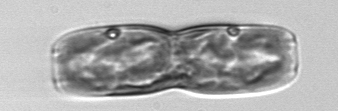
Label: pennate_morphotype1